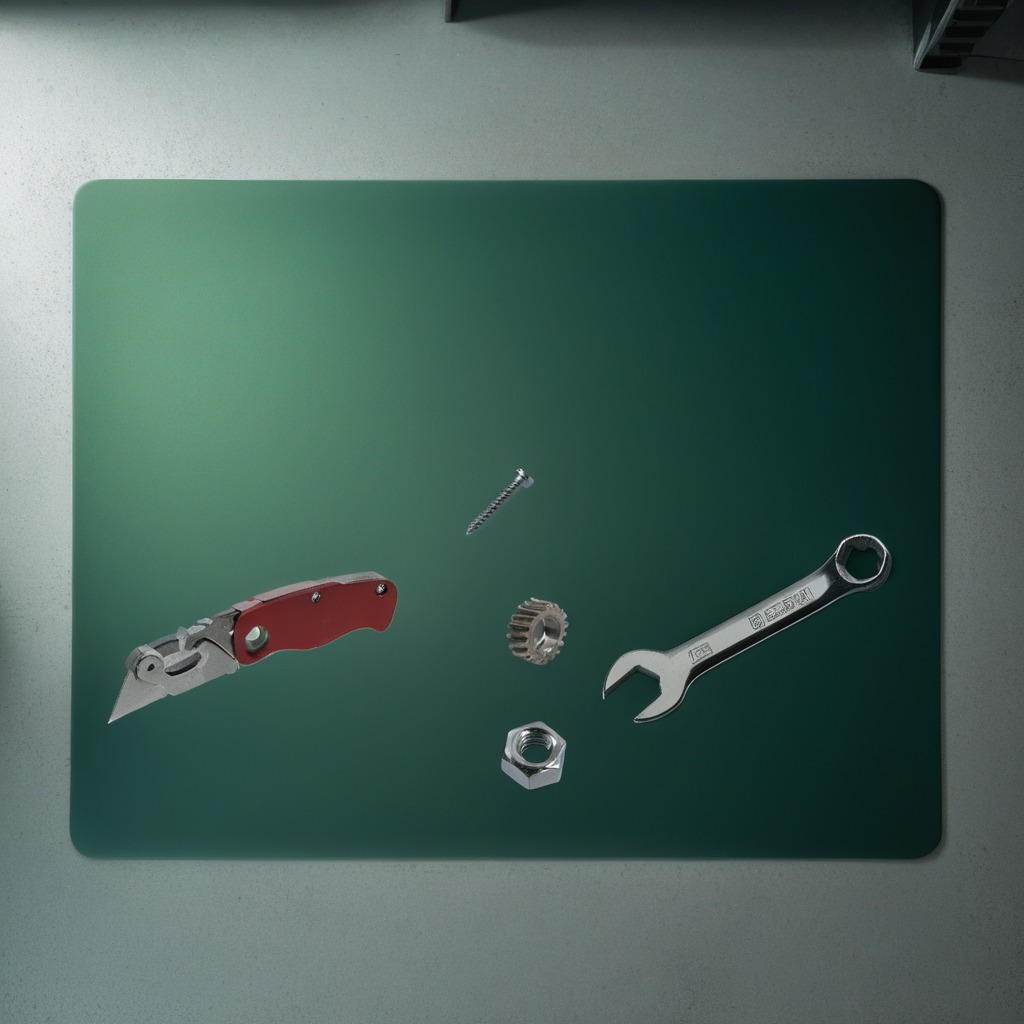
A steel gear with teeth, a utility knife, a metal machine screw, a metal nut, and a wrench are lying on the green rubber mat.